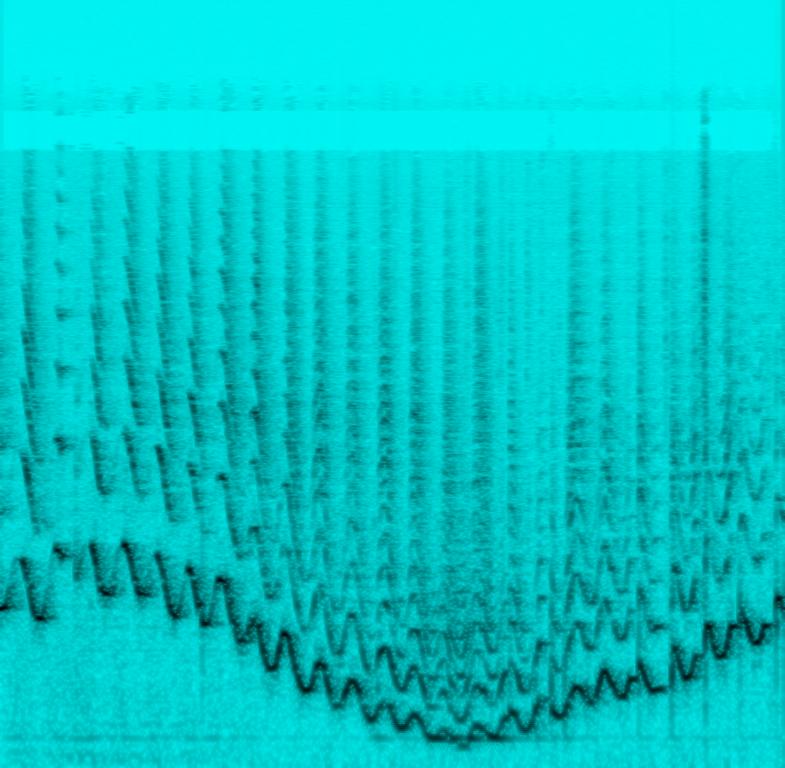
This audio contains a very high pitched sound played with a synthesizer. Then another synthesizer sound that sounds a little bit like cleaning a window. This song may be playing at home experimenting sounds with a synthesizer.